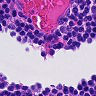
Metastatic tissue present: no